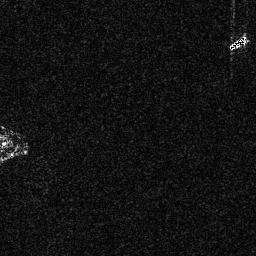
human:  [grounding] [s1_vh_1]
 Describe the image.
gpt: In the satellite image, there is  <ref>1 small ship </ref> <box>[[89, 12, 96, 19, 0]]</box> located at top right.